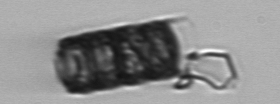
Label: Paralia_sulcata